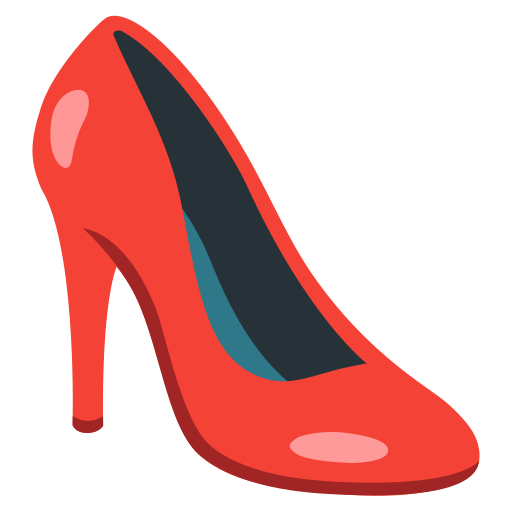
Emoji: 👠